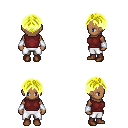
a pixel art fantasy rpg character, female body template, human, dark skin, maroon sleeveless shirt, white pants, gold parted hairstyle, white cloth bracers, brown shoes, four views (front, back, left, right), 2x2 character sprite sheet, small pixel art, hard edges, no anti-aliasing